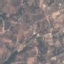
Label: PermanentCrop